Question: I am working on a program that will replicate, and then extend the functionality of Aero Snap.
Aero Snap restores a maximized window, if the user "grabs" it's title bar, and I am having difficulties identifying this action.
Given a cursor position in screen coordinates, how would I check if the position is within the window's title bar? I am not really at home in the Win32 API, and could not find a way that works reliably for complicated scenarios such as:

Note that tabs that chrome inserts into the title bar. Office does something similar with the quick launch menu.
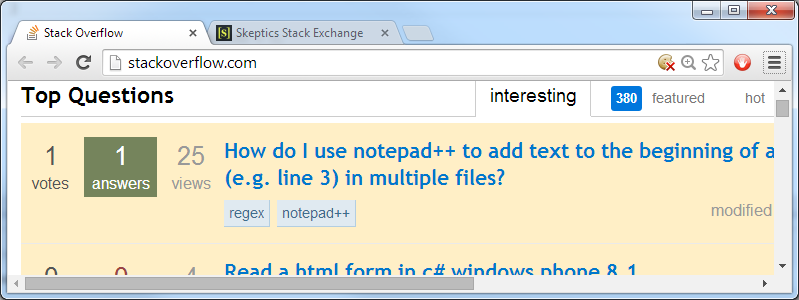
Answer: title bar hits are via the message "non client" messages - ie the area of a window that is not the client (or inner) window.
<URL> is probably the message you want to trap.
You also probably want to set a <URL> to hook mouse messages, if its the NC message you want, you handle it your way, if not - pass it on to the message chain.
Edit: if Chrome is using the DwmExtendFrameIntoClientArea calls to draw the tabs, then you will need to use WM_NCHITTEST.